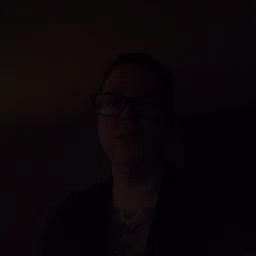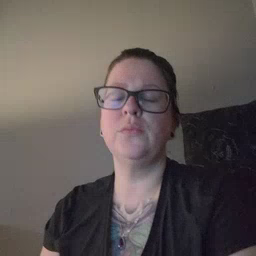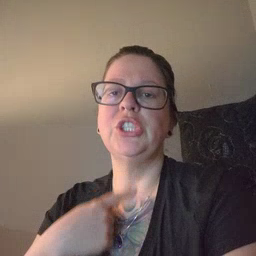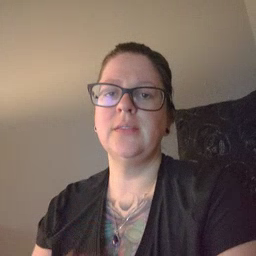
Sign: thirsty